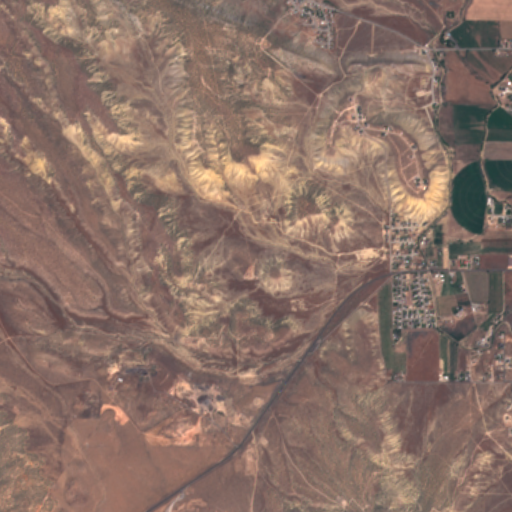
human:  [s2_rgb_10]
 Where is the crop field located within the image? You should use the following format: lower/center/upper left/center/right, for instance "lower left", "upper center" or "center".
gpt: The crop field is located in the upper right of the image.
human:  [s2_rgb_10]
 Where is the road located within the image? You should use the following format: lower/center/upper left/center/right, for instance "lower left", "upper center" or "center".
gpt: There is no road in the image.